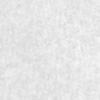
Label: no_change